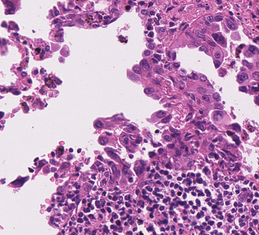
Tumor epithelial tissue: yes
Tumor-associated stroma tissue: yes
Normal tissue: no